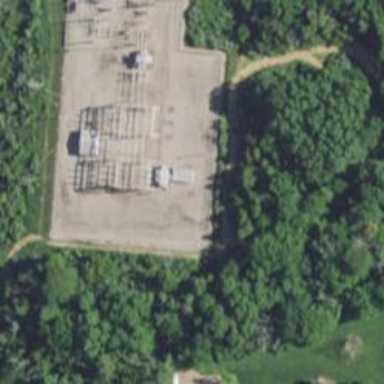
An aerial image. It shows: Power substation surrounded by fence.